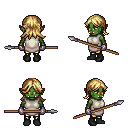
a pixel art fantasy rpg character, female body template, orc, green skin, white tunic, gold greaves, blonde loose hair, metal gloves, black shoes, spear, four views (front, back, left, right), 2x2 character sprite sheet, small pixel art, hard edges, no anti-aliasing